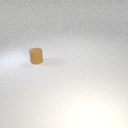
small brown rubber cylinder